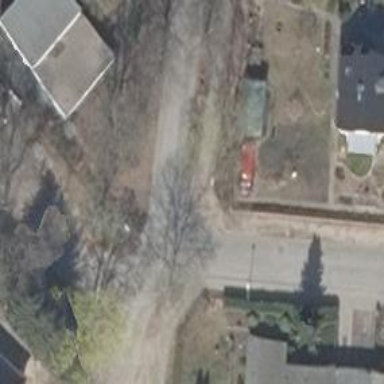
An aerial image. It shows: Residential road.